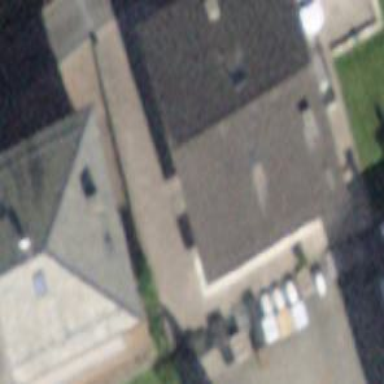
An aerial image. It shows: White building with gabled grey roof.